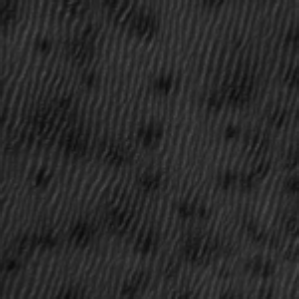
Label: frost